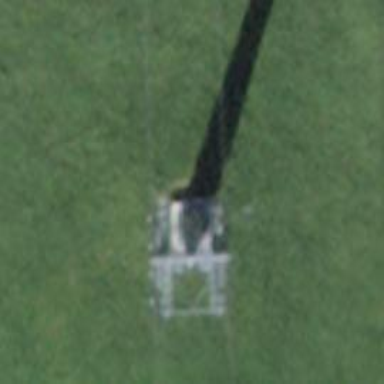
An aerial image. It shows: Pylon used for aerialway.